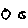
Label: moon